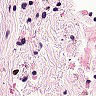
Metastatic tissue present: no